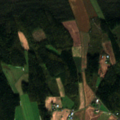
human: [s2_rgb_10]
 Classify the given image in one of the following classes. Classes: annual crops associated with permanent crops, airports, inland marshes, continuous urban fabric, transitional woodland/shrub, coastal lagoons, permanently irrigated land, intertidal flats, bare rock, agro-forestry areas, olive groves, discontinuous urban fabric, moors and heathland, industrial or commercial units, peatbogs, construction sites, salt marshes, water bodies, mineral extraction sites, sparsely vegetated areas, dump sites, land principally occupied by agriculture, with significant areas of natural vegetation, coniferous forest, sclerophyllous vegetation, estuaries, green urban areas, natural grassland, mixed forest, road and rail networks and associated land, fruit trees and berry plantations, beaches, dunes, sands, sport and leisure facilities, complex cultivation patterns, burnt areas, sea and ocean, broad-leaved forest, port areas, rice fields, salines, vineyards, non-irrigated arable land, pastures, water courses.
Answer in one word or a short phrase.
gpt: non-irrigated arable land, land principally occupied by agriculture, with significant areas of natural vegetation, coniferous forest, mixed forest